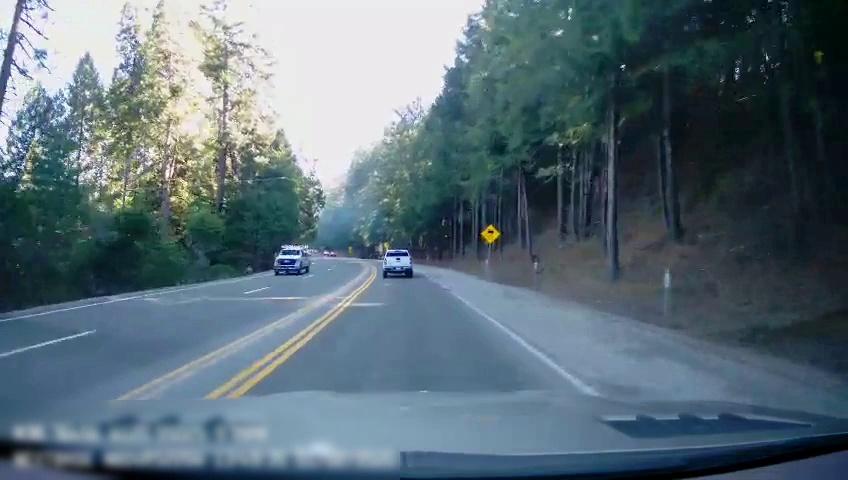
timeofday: Day
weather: Sunny
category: Drivable Space
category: Vehicles | Truck
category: Vehicles | Truck
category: Lanes | Alternate Lane
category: Lanes | Current Lane
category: Lanes | Current Lane
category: Lanes | Opposite Lane
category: Lanes | Opposite Lane
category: Lanes | Opposite Lane
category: Lanes | Opposite Lane
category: Traffic | Signs
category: Traffic | Signs